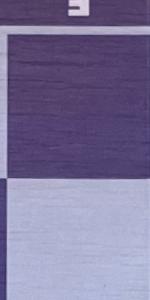
Label: Empty